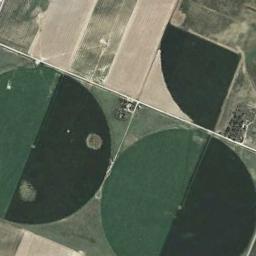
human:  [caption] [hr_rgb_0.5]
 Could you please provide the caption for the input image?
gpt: Several dark green circular farmlands are surrounded by some square farmlands that grows other crops .

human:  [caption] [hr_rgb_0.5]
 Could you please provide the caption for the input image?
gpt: Three circle farmland are in the bare land .

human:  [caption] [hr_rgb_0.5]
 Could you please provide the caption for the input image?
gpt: Two circular and fan-shaped dark green and light green mixed circular farmland .

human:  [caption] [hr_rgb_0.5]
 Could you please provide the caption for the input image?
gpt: Round fields are not the same color .

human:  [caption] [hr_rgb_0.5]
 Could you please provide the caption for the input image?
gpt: There are two cultivated circular farmlands next to each other .